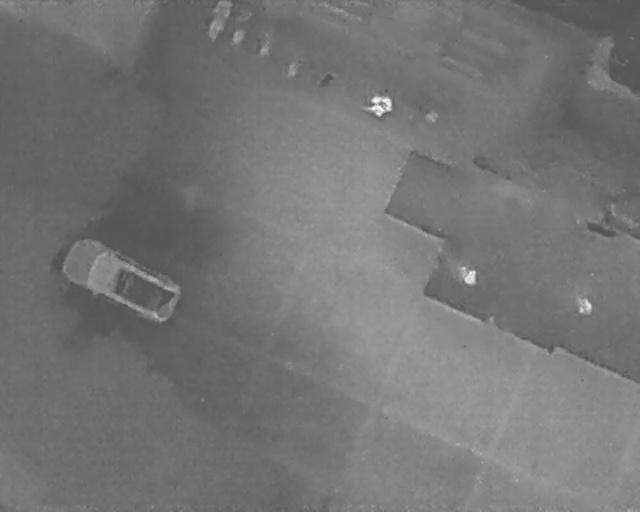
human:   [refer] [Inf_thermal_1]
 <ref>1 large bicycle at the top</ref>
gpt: <box>[[31, 1, 37, 6, 2]]</box>

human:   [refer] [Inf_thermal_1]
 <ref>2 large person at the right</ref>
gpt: <box>[[71, 52, 74, 55, 2], [89, 57, 92, 62, 2]]</box>

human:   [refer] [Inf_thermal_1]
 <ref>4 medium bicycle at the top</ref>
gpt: <box>[[34, 3, 40, 6, 20], [38, 6, 43, 9, 20], [43, 10, 48, 14, 20], [49, 13, 52, 16, 37]]</box>